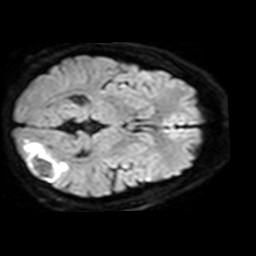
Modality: TRACE
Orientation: axial
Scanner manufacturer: philips
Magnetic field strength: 1.5 T
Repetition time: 2.867 s
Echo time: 0.06241 s